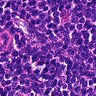
Metastatic tissue present: no